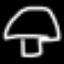
Label: mushroom